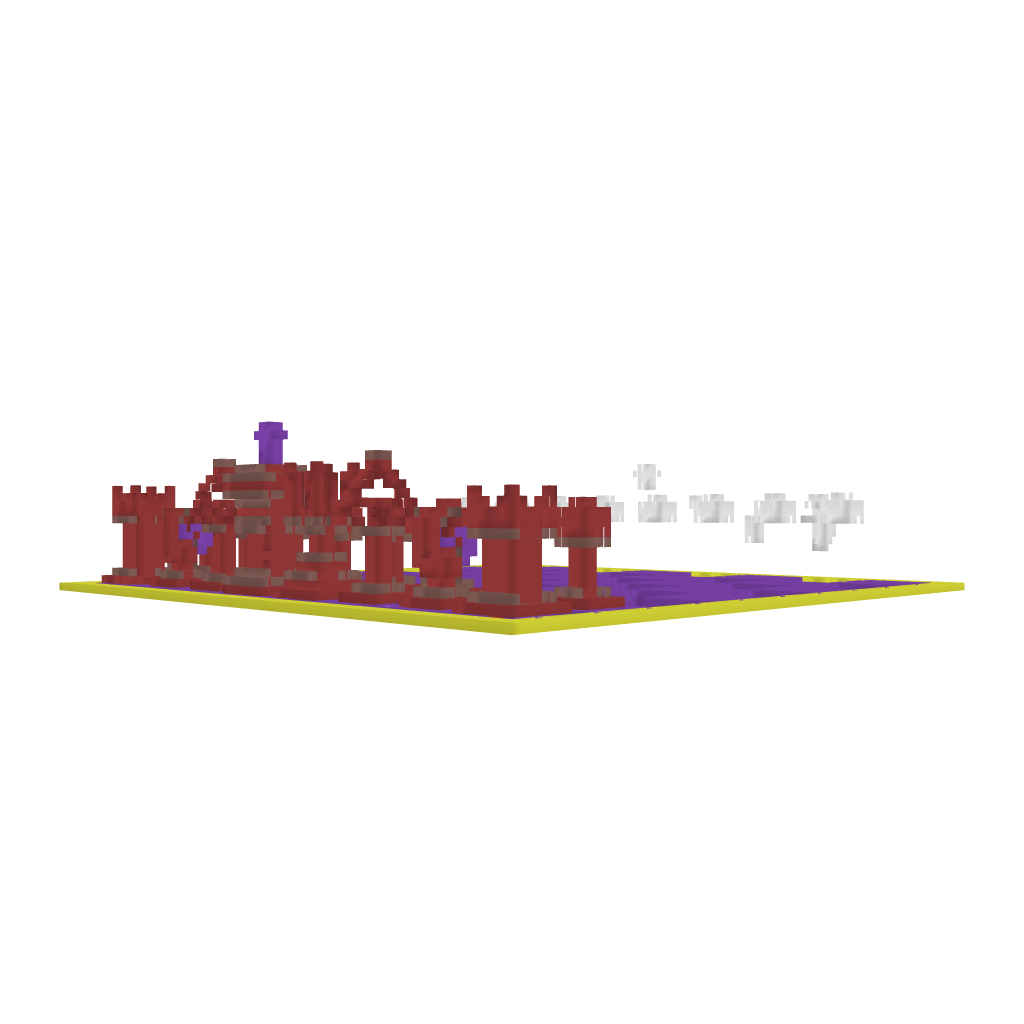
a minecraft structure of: Giant Chess Set bad low quality